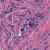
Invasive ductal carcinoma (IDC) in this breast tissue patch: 1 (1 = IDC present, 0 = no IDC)